Field crop: tomato
Growth stage: 1
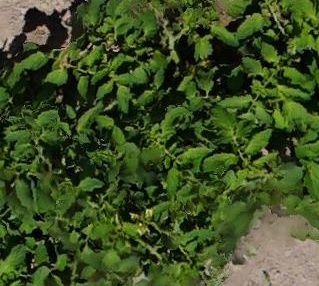
Species: tomato